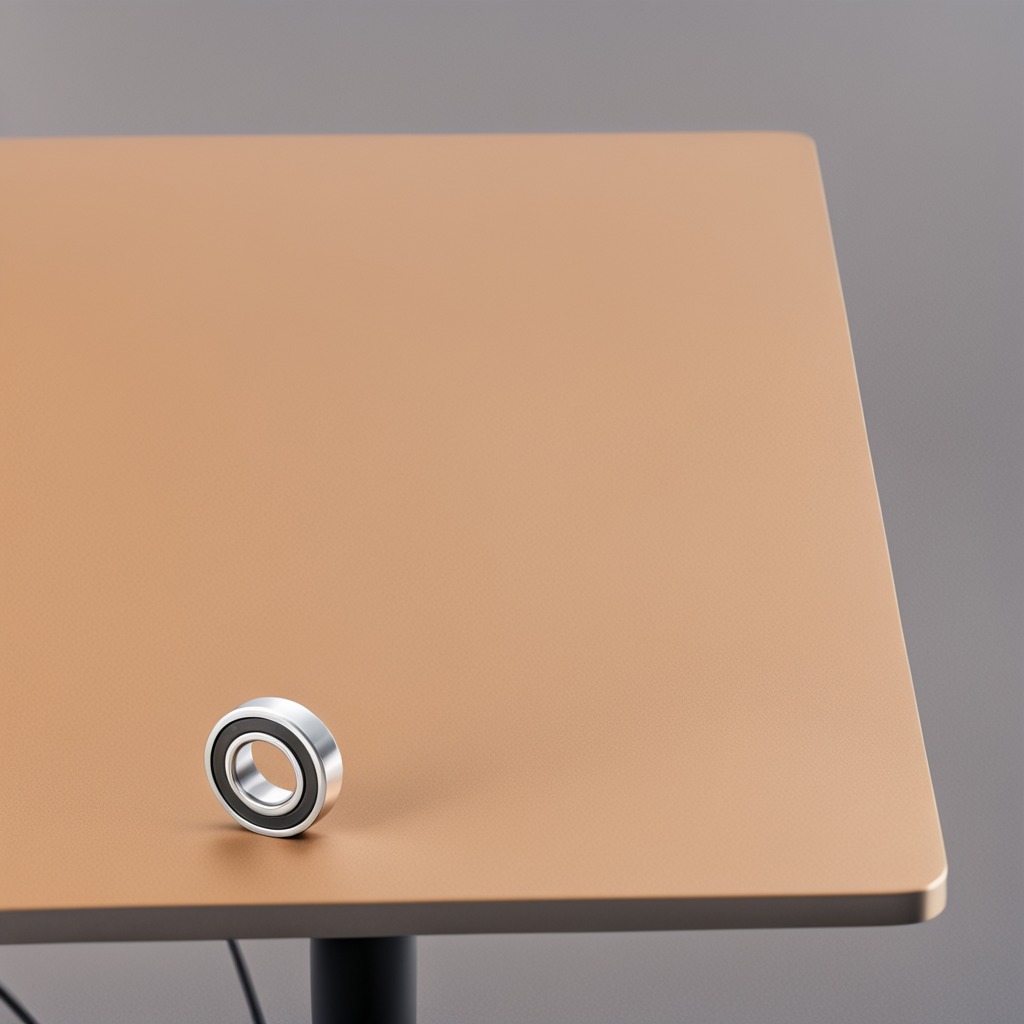
A metal ball bearing is lying on the table.